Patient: sex M, age 68
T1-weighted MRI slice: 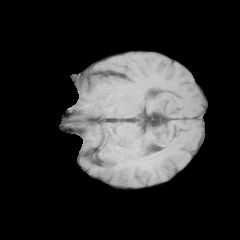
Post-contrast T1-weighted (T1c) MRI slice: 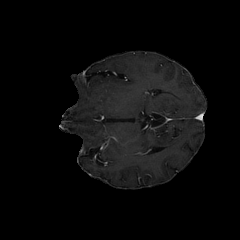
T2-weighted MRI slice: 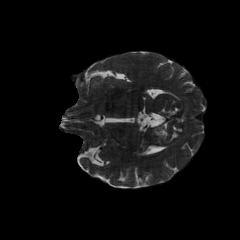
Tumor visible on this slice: no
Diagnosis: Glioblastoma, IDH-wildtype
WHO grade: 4